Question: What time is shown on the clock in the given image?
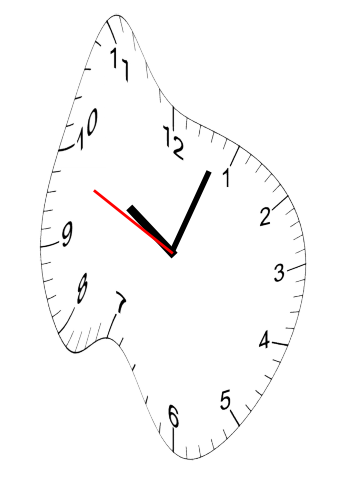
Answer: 10:03:49